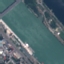
Land use / land cover: River